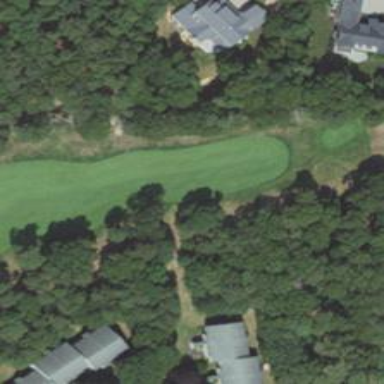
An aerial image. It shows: Golf hole.